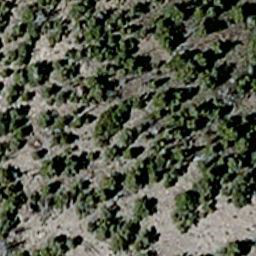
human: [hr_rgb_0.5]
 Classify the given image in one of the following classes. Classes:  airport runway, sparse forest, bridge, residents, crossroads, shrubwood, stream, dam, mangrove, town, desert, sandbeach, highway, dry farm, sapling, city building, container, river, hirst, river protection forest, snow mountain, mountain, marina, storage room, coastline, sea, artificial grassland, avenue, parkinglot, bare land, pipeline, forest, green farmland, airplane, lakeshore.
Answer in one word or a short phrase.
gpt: sparse forest